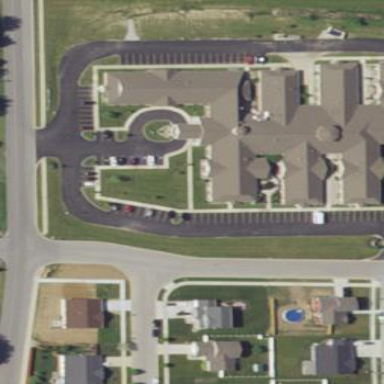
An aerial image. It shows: Nursing home building.